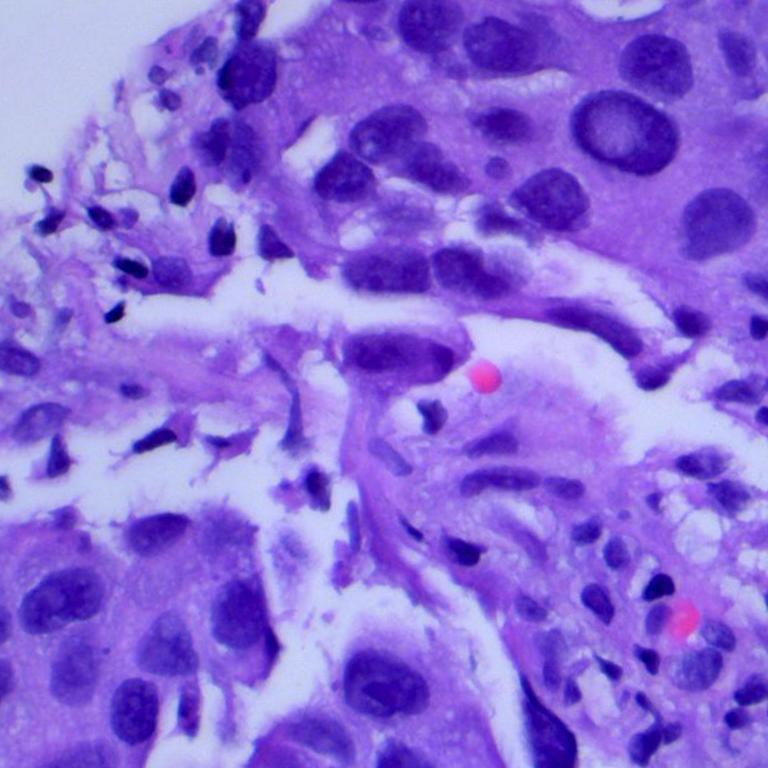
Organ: lung
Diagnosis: adenocarcinomas